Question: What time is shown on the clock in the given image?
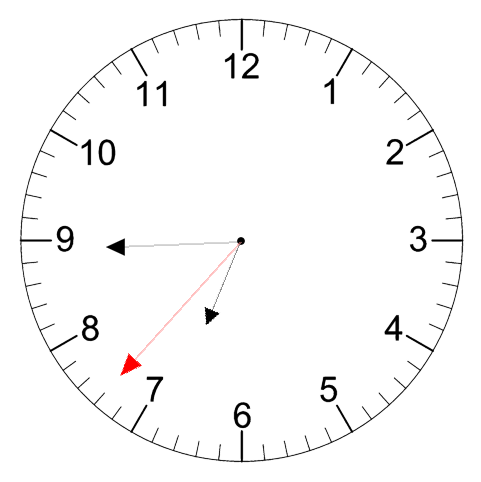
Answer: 06:44:37